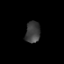
Tissue: prostate
Cell type: T cells
Senescence score: 0.3391
Nuclear area (px): 308
Mean DAPI intensity: 61.747